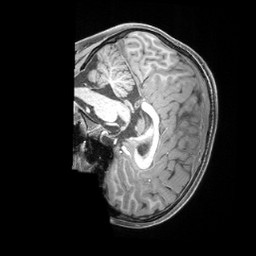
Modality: T1w
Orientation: sagittal
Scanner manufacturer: siemens
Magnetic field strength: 3 T
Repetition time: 2.4 s
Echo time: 0.00224 s